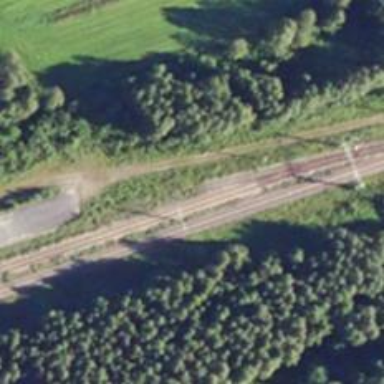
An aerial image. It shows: Wedge is used for the railway derail.